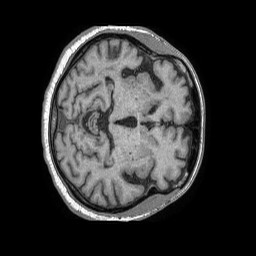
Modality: T1w
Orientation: axial
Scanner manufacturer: philips
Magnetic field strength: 1.5 T
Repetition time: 0.007767 s
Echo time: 0.003596 s